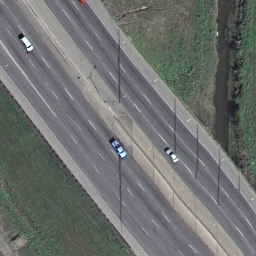
Label: freeway